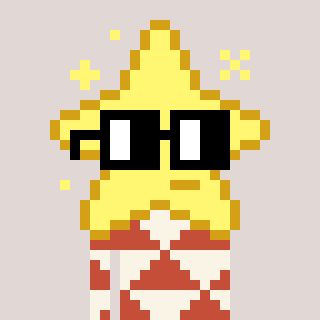
a pixel art character with square black glasses, a star-shaped head and a rust-colored body on a warm background